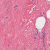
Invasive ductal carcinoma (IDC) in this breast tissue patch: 0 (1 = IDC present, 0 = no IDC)